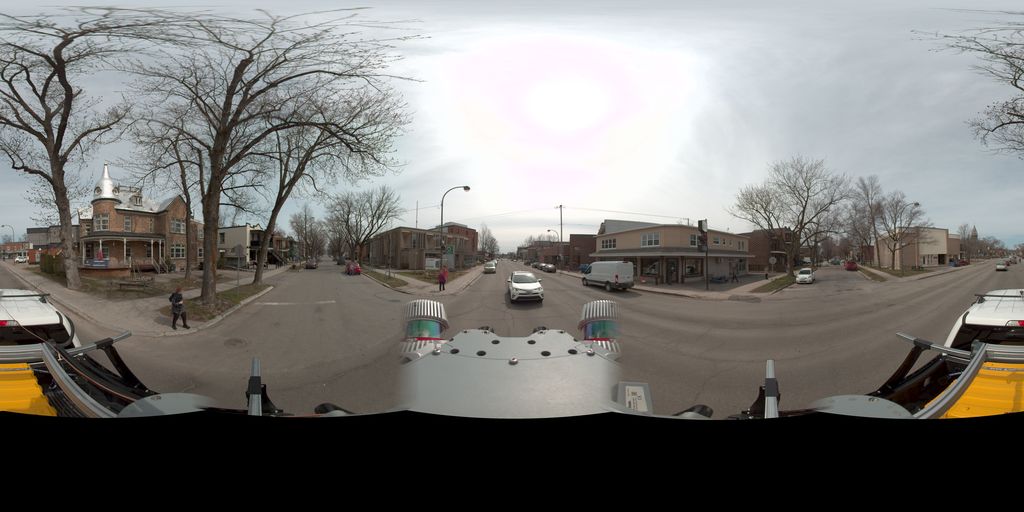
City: quebec_city